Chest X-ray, PA view. Patient: 32 years old, sex F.
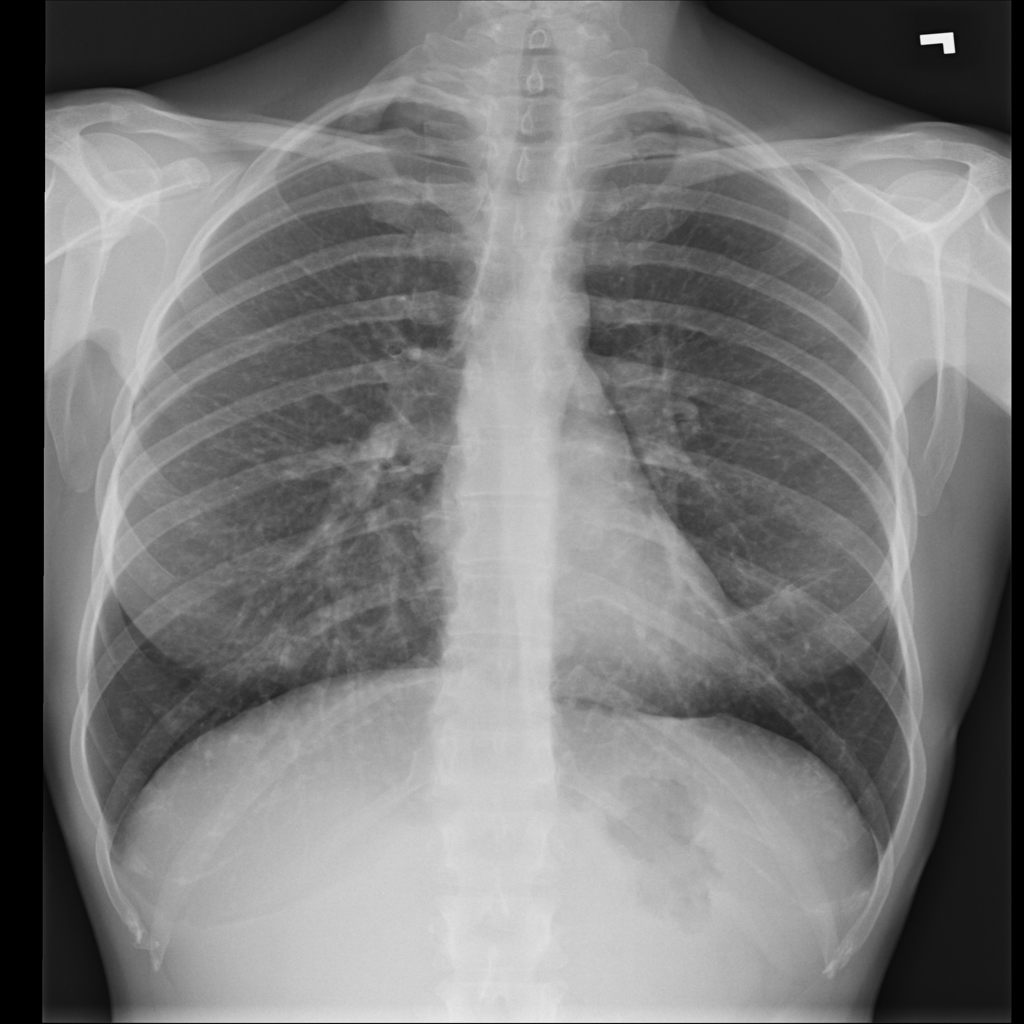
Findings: Infiltration, Nodule